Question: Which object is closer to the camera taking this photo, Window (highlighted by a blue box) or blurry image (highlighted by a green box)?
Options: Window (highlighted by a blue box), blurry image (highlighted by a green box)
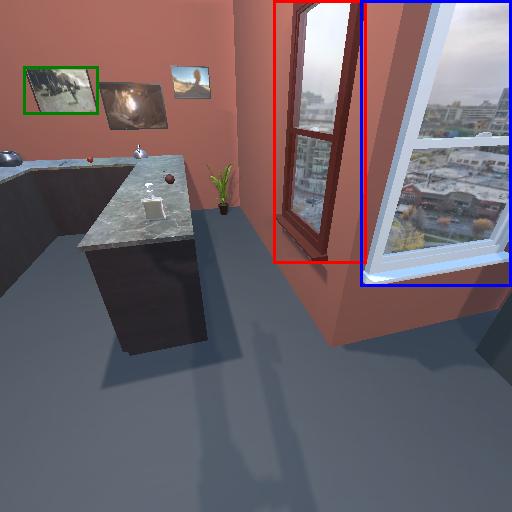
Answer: Window (highlighted by a blue box)